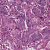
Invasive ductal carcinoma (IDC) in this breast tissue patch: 1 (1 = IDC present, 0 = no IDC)